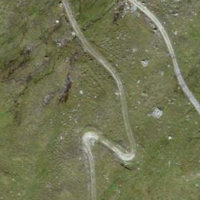
EUNIS habitat code: 26
Species observed at this site:
Marmota marmota